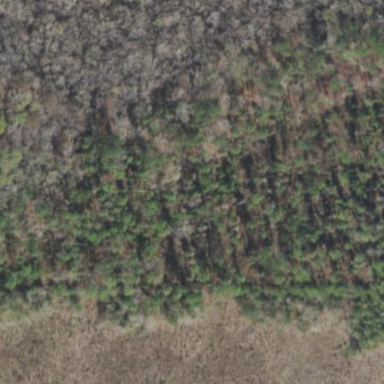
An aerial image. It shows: Forest area dominated by needle-leaved trees.